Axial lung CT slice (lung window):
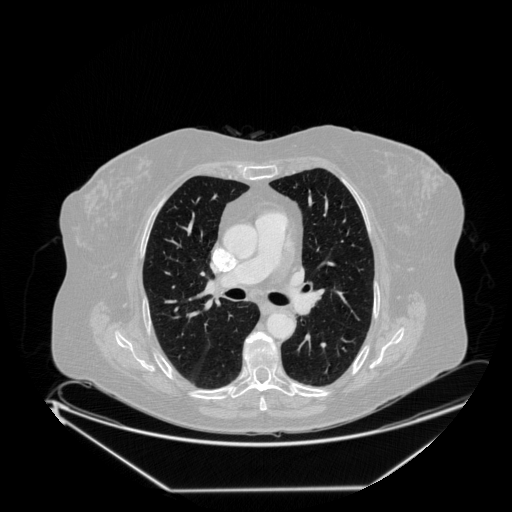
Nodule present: no